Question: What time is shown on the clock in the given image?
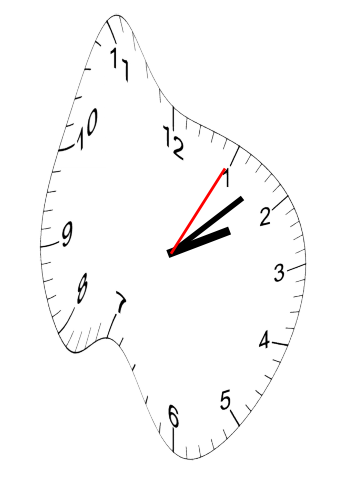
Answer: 02:08:05